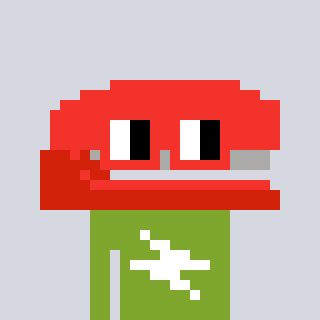
a pixel art character with square red glasses, a stapler-shaped head and a slimegreen-colored body on a cool background